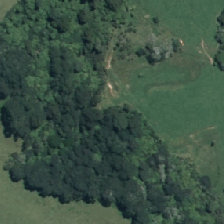
Land cover: indigenous_forest